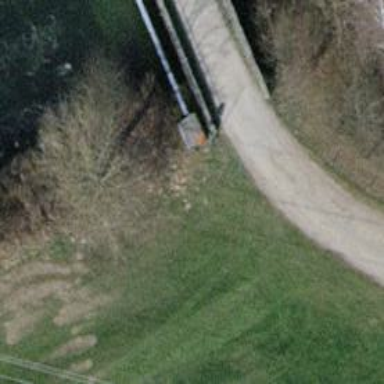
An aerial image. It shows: Pipeline marker.